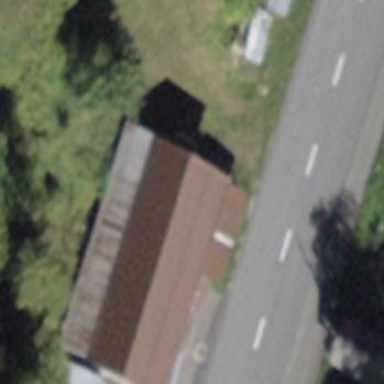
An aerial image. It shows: Garage.